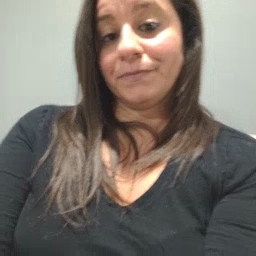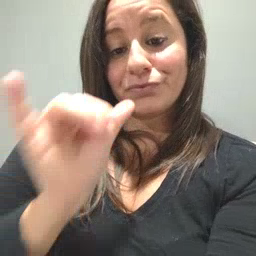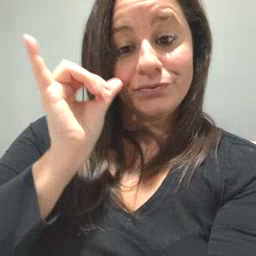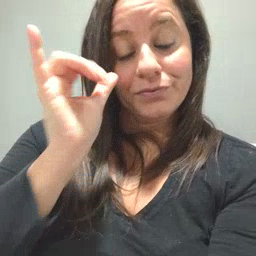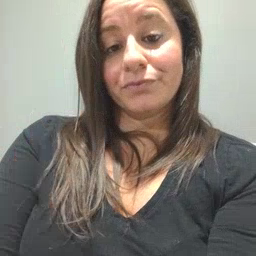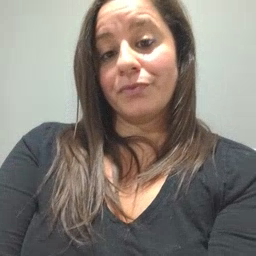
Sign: yesterday